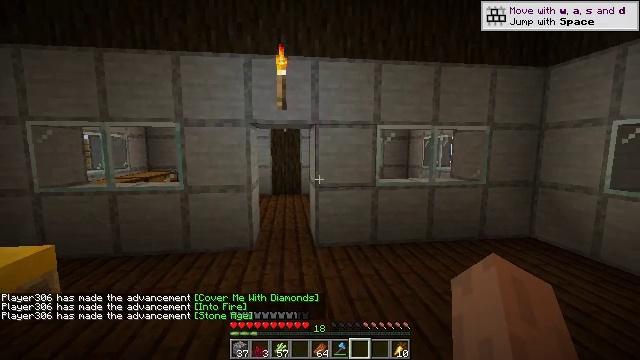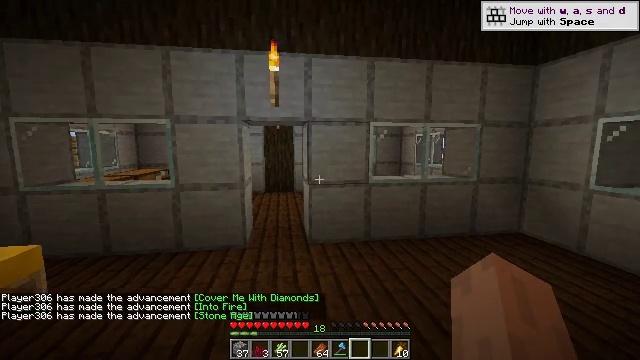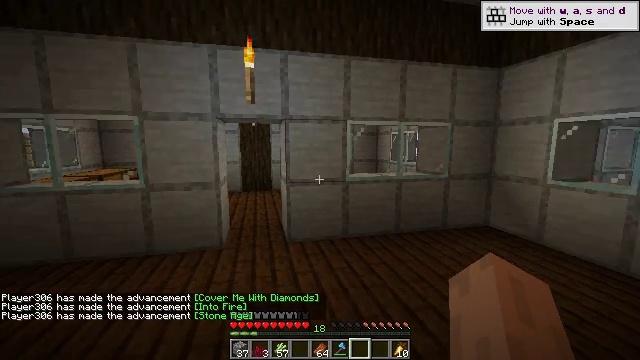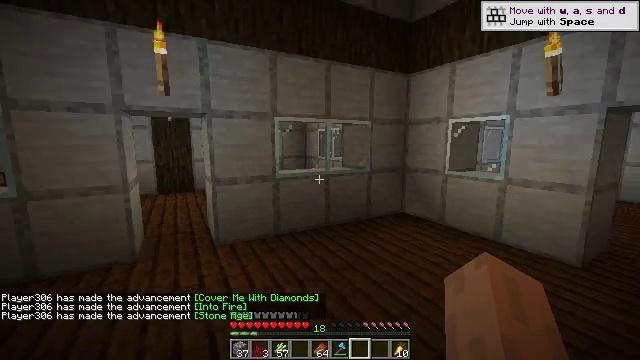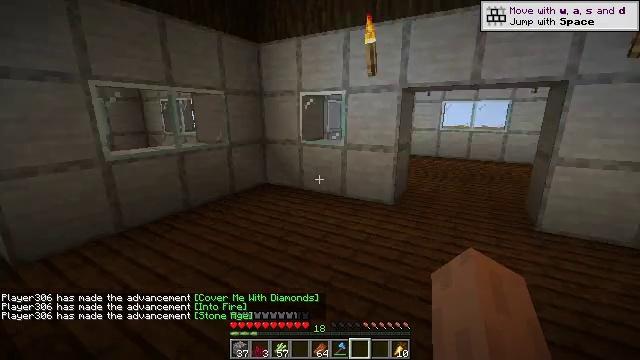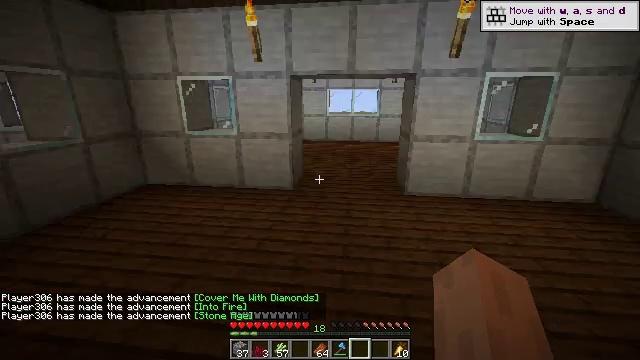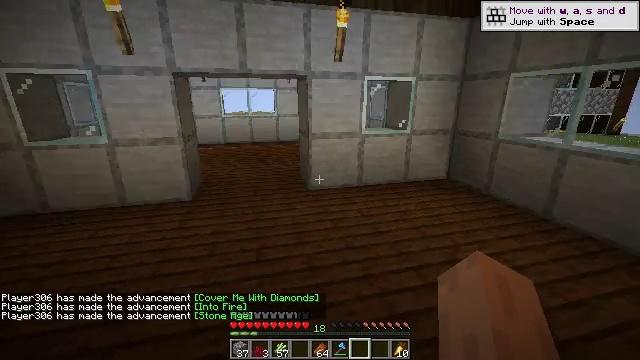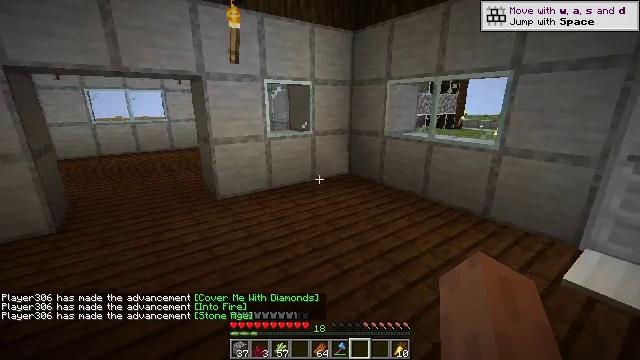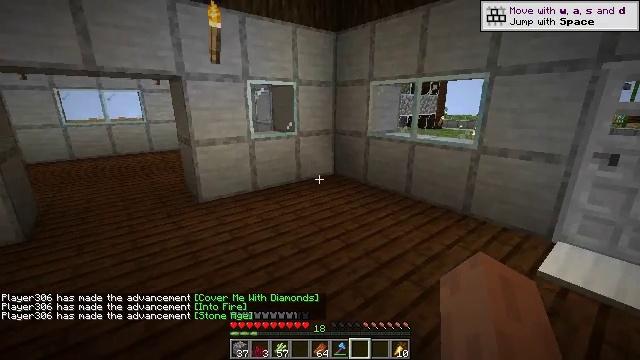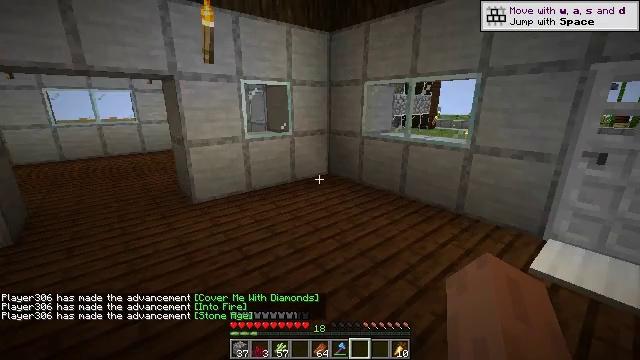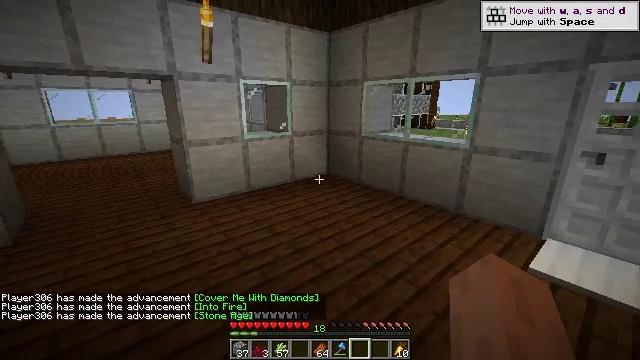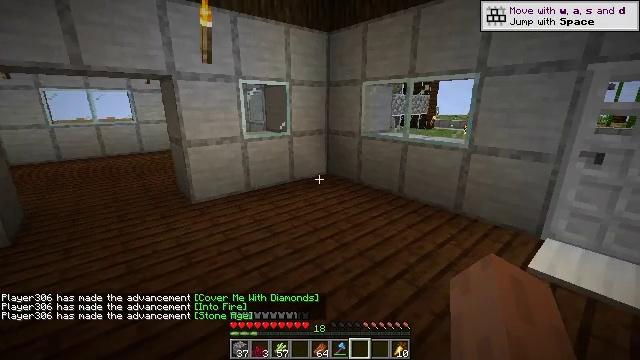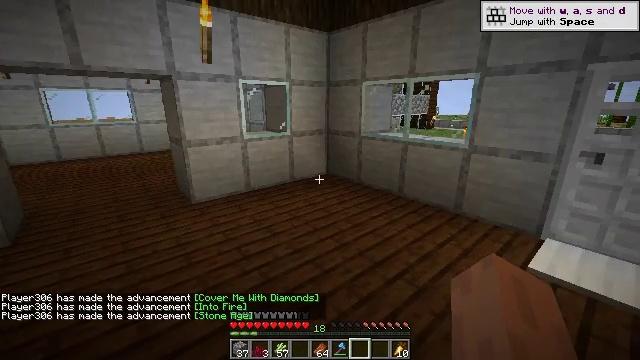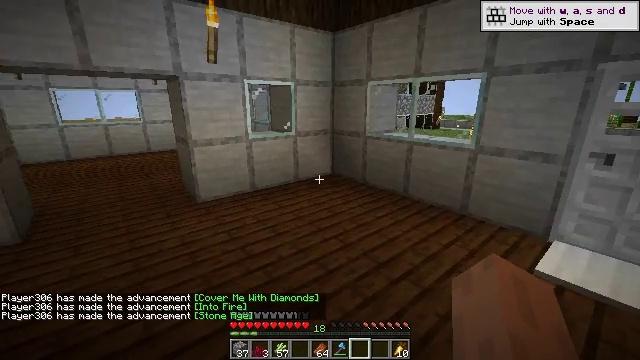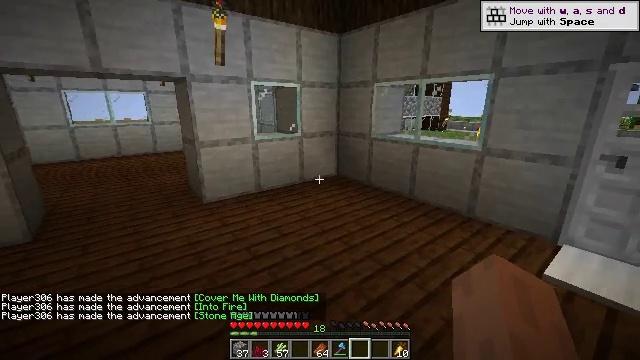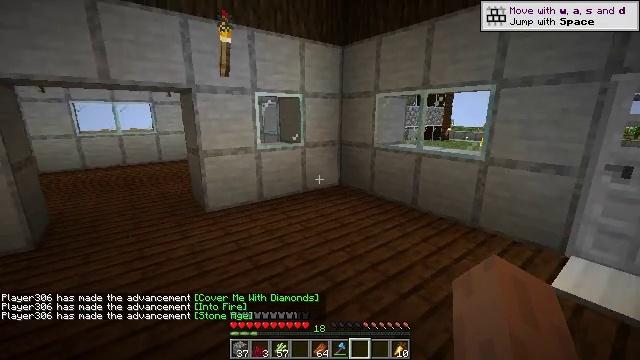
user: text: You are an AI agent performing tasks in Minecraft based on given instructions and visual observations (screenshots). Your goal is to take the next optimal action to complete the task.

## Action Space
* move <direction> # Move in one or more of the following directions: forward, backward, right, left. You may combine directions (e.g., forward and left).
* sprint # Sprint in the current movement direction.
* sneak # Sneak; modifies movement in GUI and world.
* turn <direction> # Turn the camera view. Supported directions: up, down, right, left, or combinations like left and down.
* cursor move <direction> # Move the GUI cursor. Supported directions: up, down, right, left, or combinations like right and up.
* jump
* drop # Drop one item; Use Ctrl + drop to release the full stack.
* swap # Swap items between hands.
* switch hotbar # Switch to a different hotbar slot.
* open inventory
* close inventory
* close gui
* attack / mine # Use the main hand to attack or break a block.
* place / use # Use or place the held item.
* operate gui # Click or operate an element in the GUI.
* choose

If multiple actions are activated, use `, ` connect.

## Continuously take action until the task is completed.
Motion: motion action
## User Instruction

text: craft item air
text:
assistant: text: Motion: turn right
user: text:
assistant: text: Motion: turn right
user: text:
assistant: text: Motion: turn right
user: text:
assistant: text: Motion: turn right and down
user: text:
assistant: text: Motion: turn right and down
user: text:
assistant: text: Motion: turn right
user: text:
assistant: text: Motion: turn right
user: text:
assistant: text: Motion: turn right
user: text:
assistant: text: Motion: turn right
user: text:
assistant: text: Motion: no_op
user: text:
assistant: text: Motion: no_op
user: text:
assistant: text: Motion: no_op
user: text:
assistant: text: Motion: turn left
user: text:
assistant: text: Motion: turn left
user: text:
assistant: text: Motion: turn up
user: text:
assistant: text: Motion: turn right
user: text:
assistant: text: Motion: turn right
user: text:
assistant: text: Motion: turn right
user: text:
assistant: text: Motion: turn right
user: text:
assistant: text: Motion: move forward, turn right and up
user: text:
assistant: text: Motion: move forward, turn left
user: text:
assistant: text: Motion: move forward, turn left
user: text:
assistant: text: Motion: move forward, turn left
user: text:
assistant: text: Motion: turn left
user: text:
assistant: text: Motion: turn left
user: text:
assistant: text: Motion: turn left
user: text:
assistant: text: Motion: no_op
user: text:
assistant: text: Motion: no_op
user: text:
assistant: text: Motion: no_op
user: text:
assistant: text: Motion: no_op